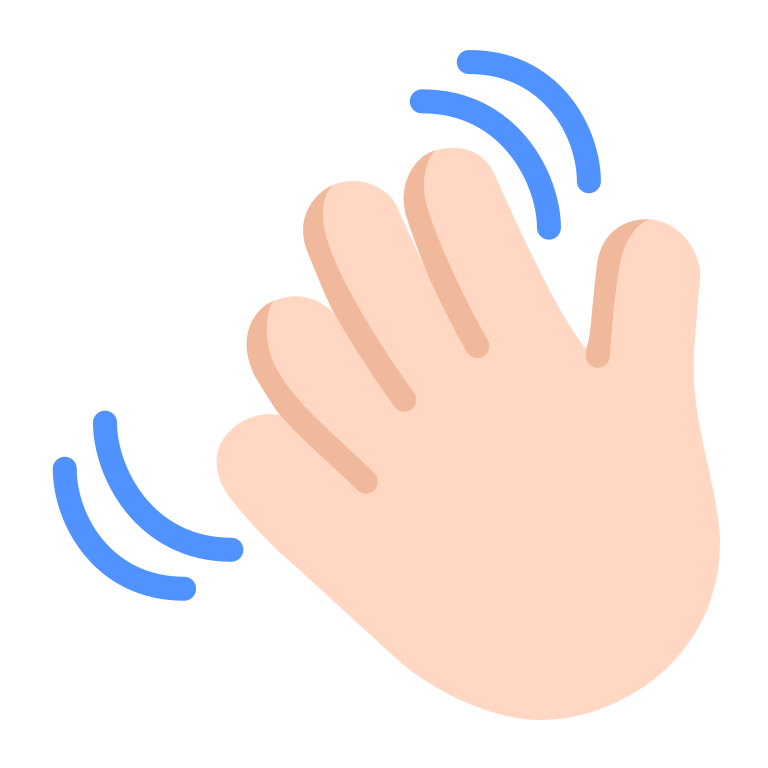
waving hand flat light